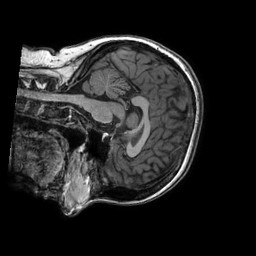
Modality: T1w
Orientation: sagittal
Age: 27
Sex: female
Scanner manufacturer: ge
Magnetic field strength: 3 T
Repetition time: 0.008784 s
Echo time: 0.003776 s